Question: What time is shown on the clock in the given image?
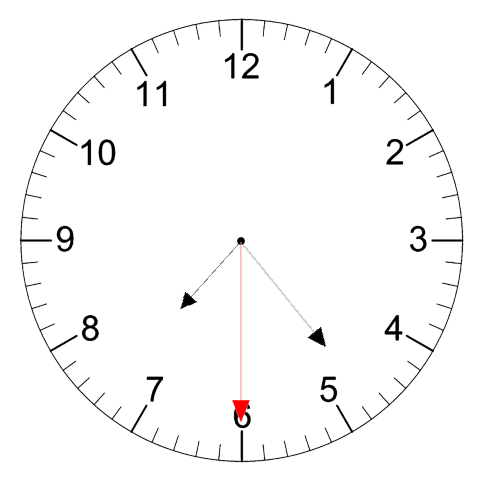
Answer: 07:23:30